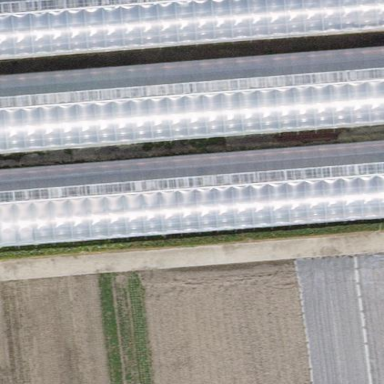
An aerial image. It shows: Greenhouse used for horticulture purposes.